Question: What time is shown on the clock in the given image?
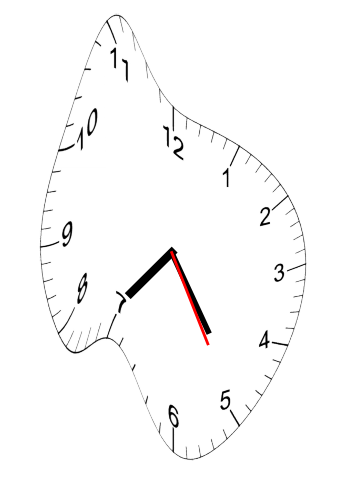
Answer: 07:24:25